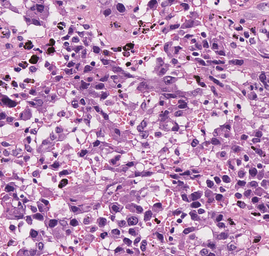
Tumor epithelial tissue: yes
Tumor-associated stroma tissue: no
Normal tissue: no